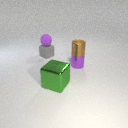
small purple metal cylinder to the right of small gray rubber cube